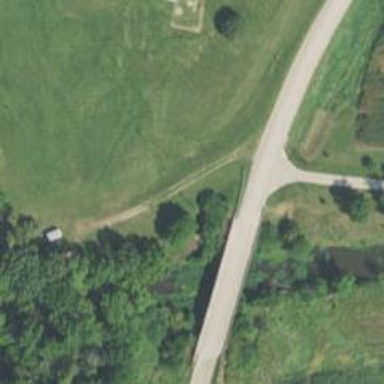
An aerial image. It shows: Residential road with bridge.